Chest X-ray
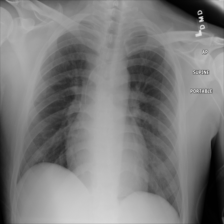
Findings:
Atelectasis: negative
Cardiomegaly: negative
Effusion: negative
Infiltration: negative
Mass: negative
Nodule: negative
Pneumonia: negative
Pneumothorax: negative
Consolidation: negative
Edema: negative
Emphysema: negative
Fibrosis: negative
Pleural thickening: negative
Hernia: negative